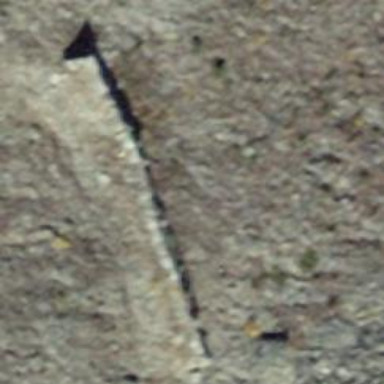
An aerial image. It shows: Retaining wall.